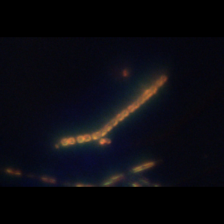
Taxon: Chaetoceros
Group: Diatoms